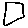
Label: square